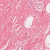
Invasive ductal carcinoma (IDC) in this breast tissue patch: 0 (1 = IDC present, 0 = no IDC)